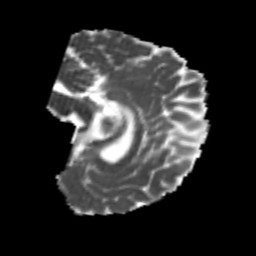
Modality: MD
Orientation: sagittal
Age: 22
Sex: male
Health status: healthy
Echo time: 0.074 s